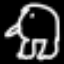
Label: frog